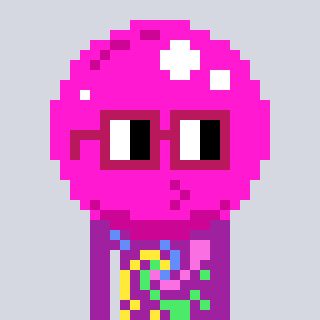
a pixel art character with square dark red glasses, a bubblegum-shaped head and a magenta-colored body on a cool background